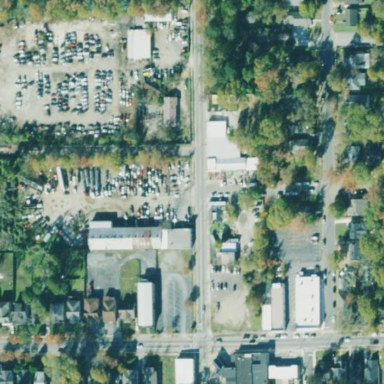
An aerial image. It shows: Commercial area.